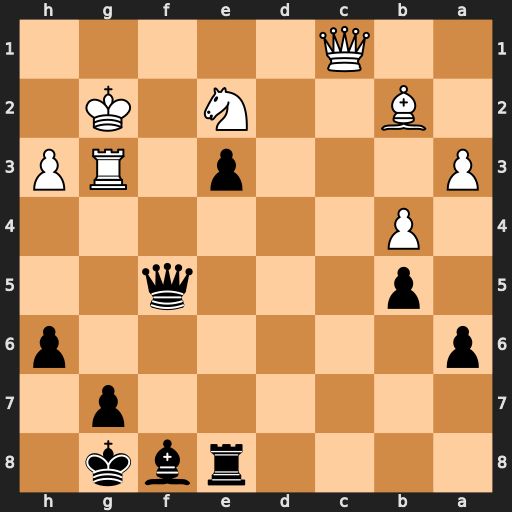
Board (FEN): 4rbk1/6p1/p6p/1p3q2/1P6/P3p1RP/1B2N1K1/2Q5
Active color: b
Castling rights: -
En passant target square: -
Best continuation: Qf2+ Kh1 Qxe2